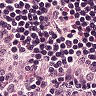
Metastatic tissue present: no